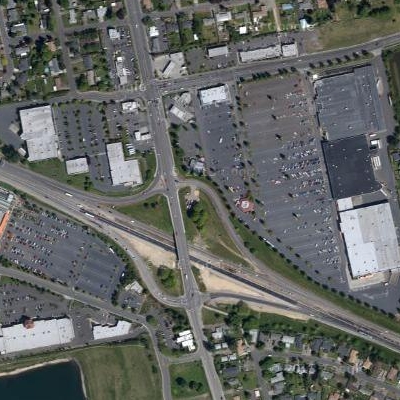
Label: gParking